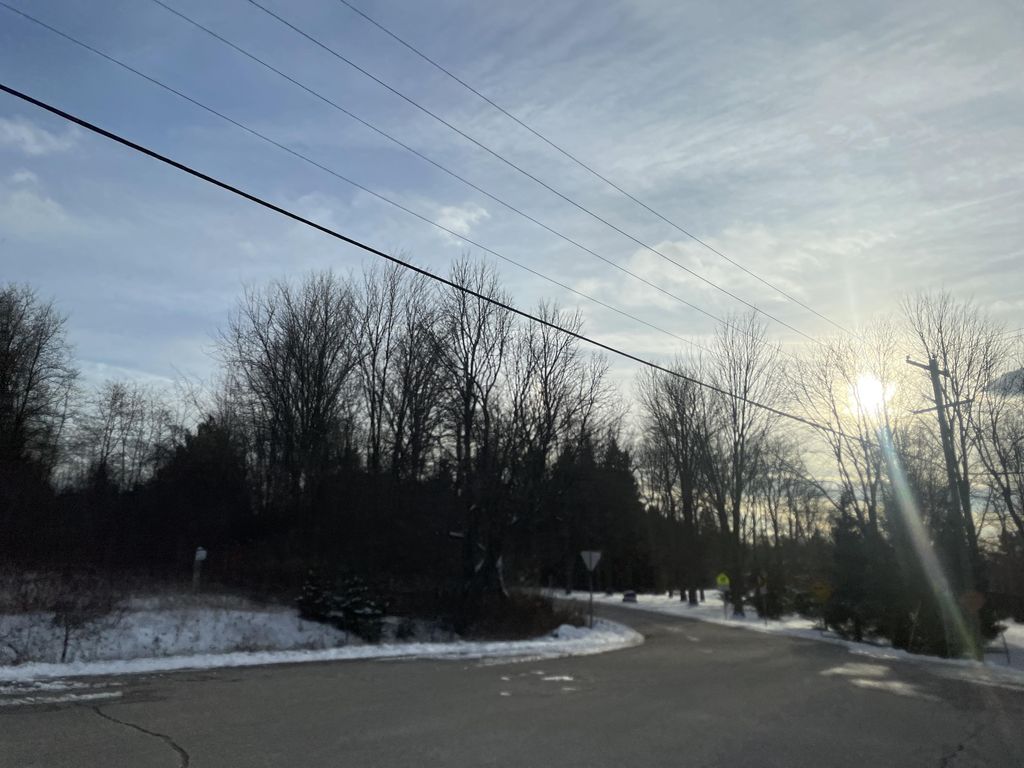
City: kitchener-waterloo